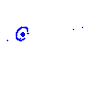
Particle: electron